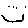
Label: smiley face